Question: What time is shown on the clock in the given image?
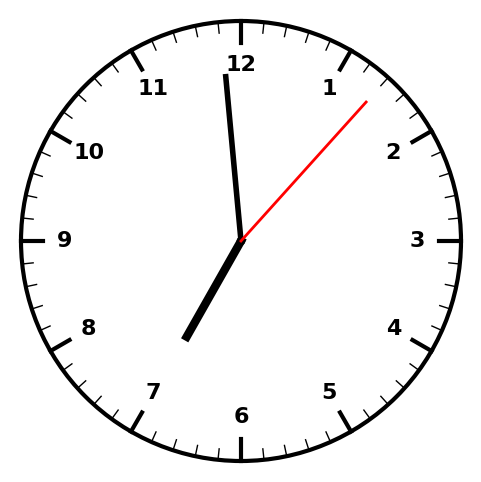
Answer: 06:59:07